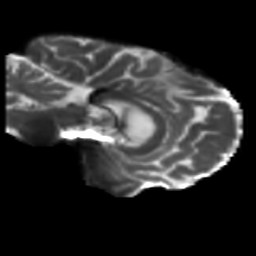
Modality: T2w
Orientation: sagittal
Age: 68
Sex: female
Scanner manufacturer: siemens
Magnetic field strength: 3 T
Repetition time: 5.47 s
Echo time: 0.0854 s